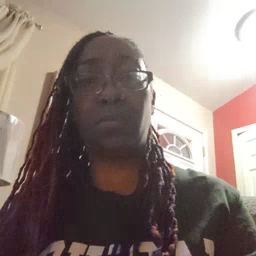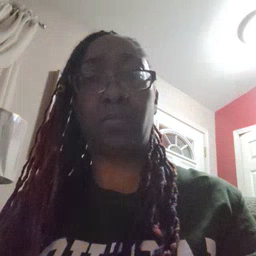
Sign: scissors